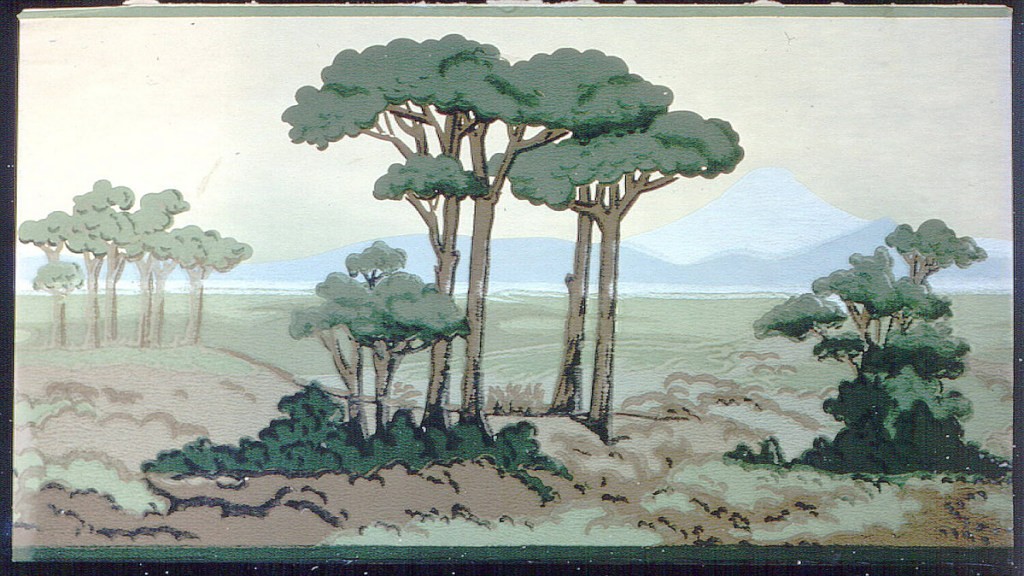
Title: Frieze
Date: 1906–07
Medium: Machine-printed on paper
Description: Narrow scenic frieze, groups of trees in foreground, then open fields, behind which are mountains, printed in blues, greens, browns, with yellow sky.